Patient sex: F
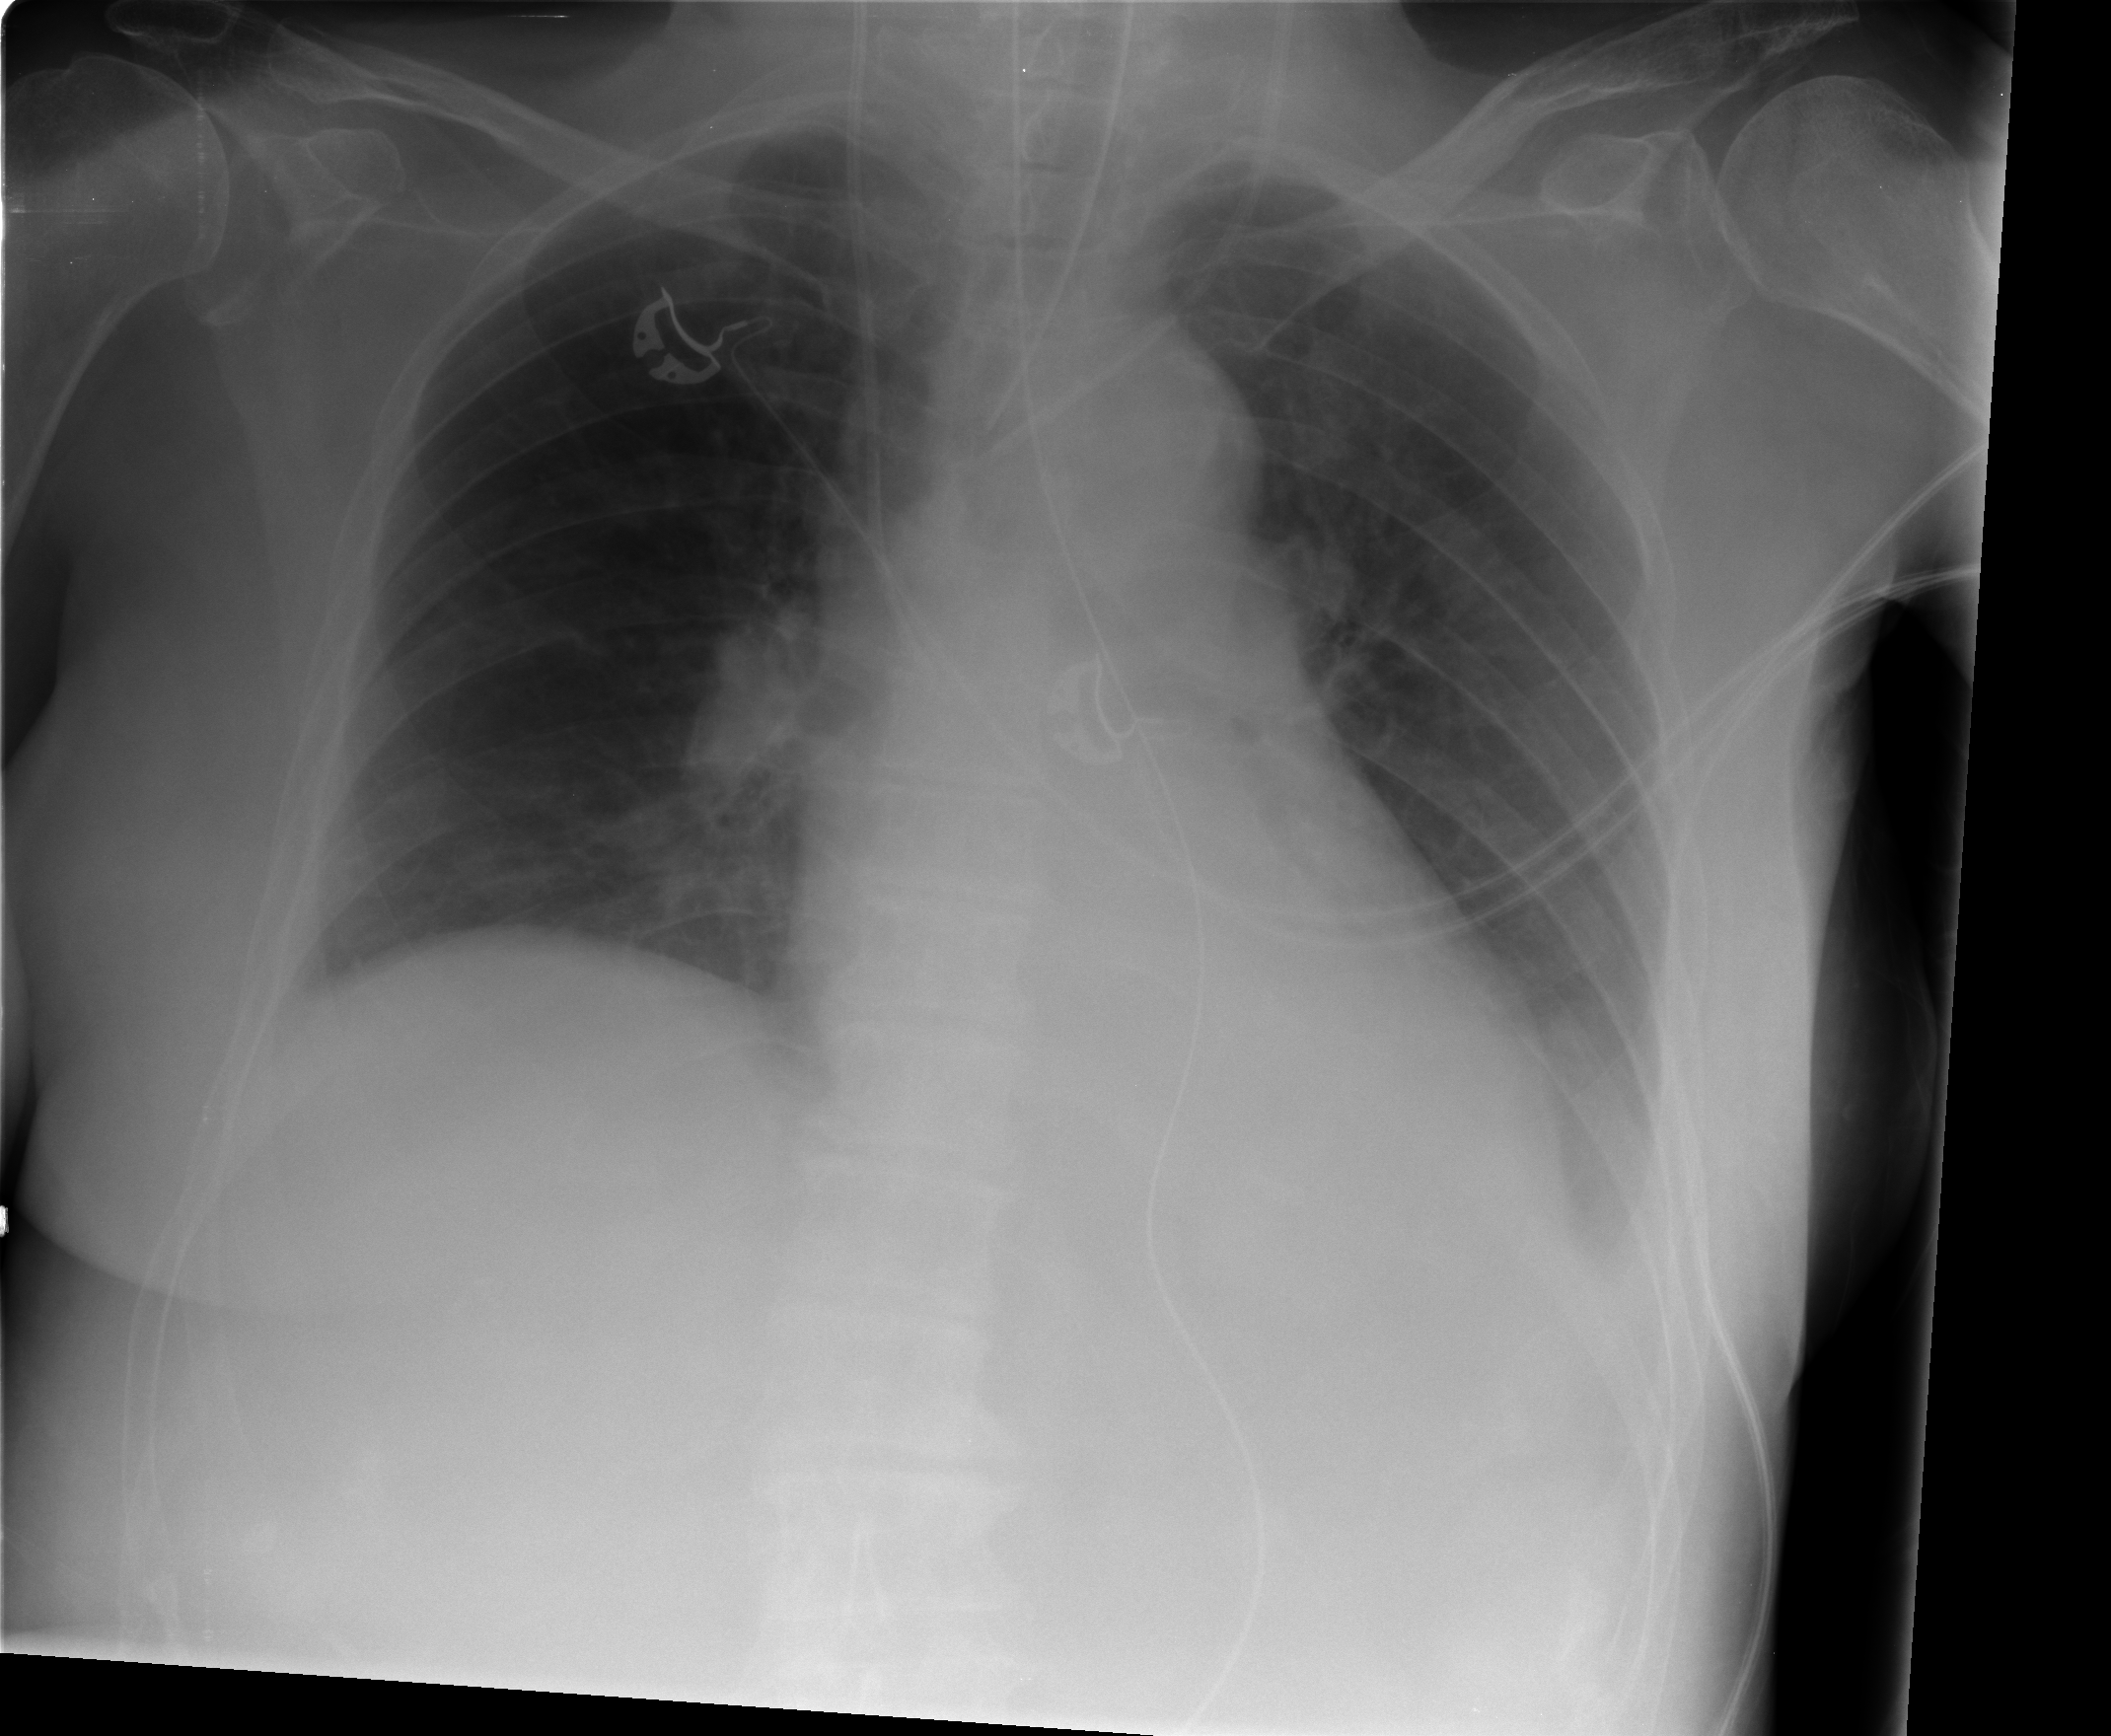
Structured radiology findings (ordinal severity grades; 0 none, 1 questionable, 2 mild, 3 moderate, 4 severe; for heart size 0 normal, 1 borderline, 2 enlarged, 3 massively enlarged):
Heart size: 0
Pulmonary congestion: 0
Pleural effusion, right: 0
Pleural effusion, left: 2
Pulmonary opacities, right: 0
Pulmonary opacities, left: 1
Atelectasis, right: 2
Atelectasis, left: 2